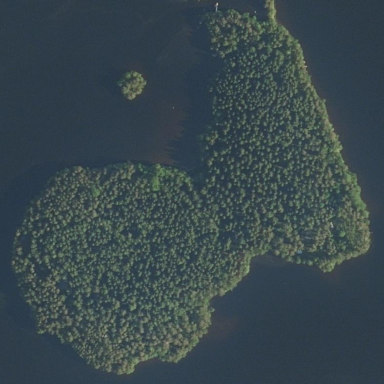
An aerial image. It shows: Islet.